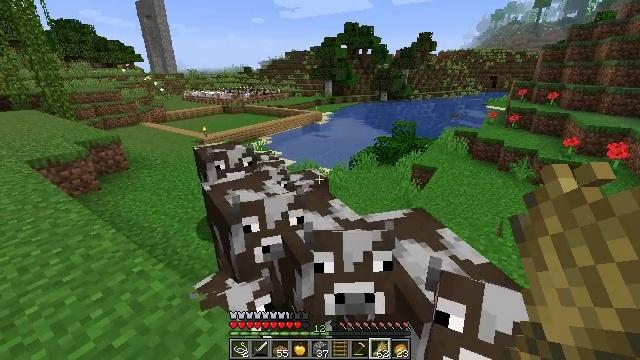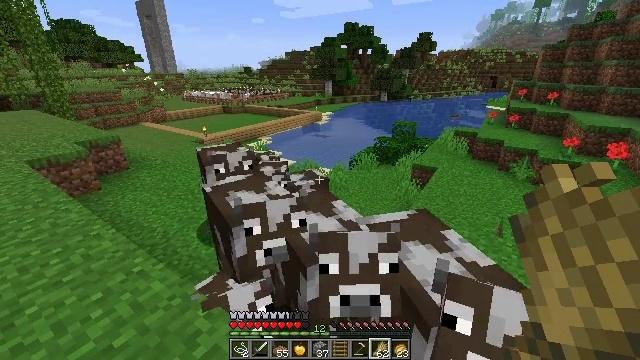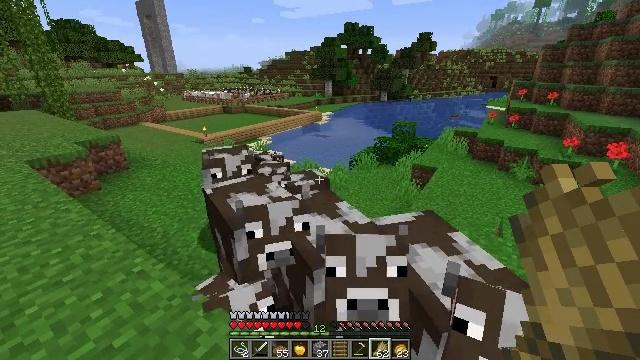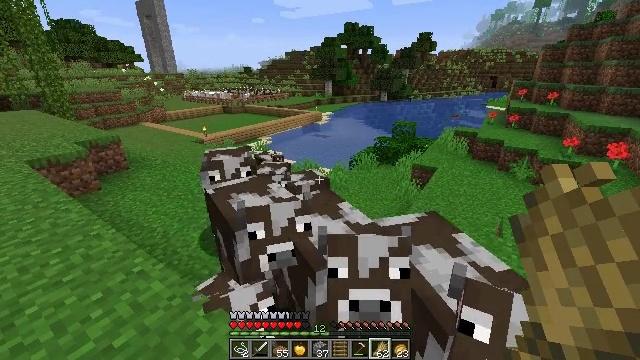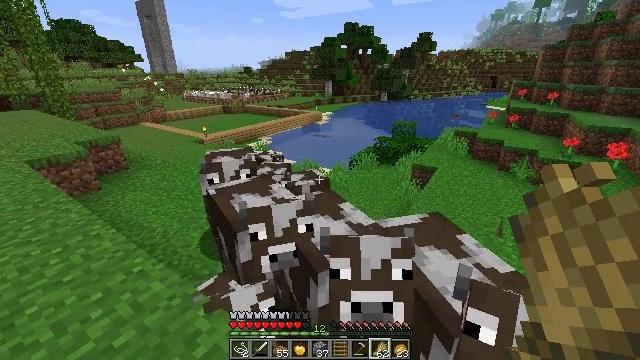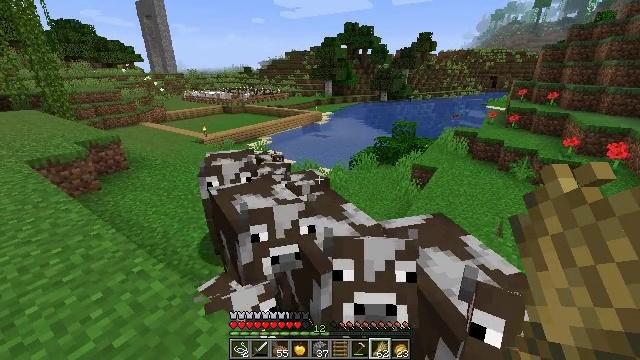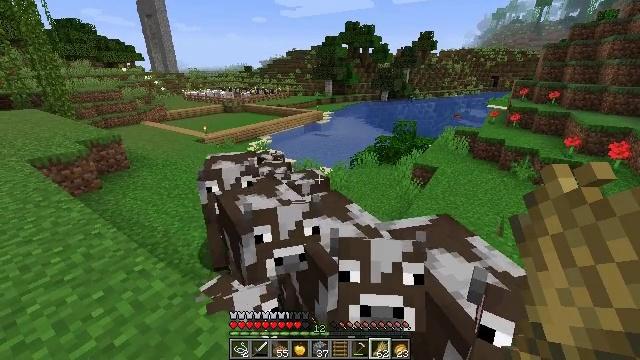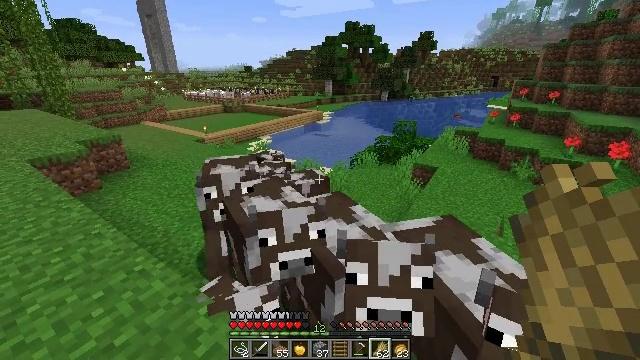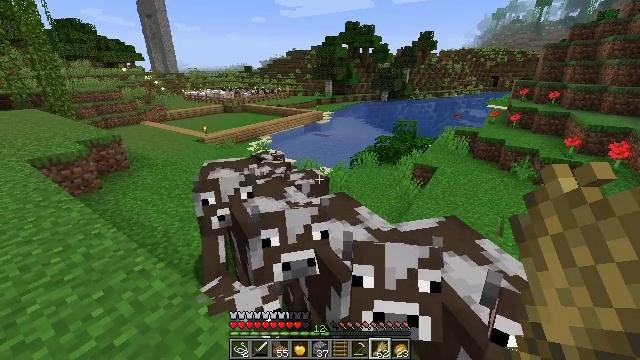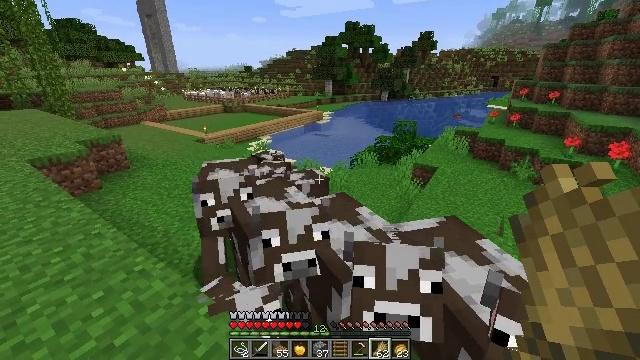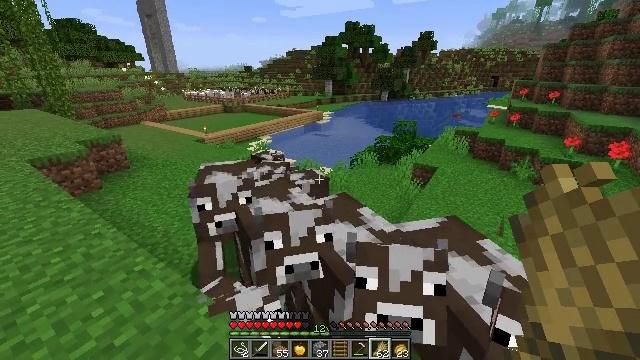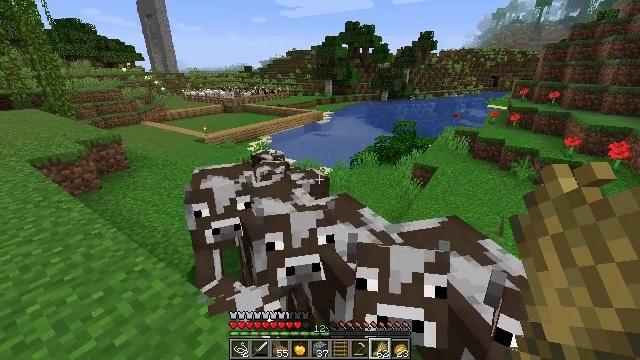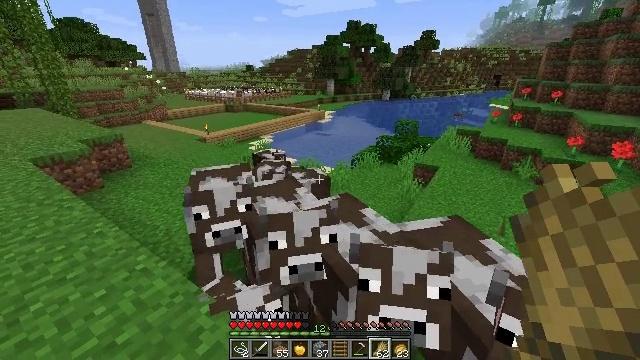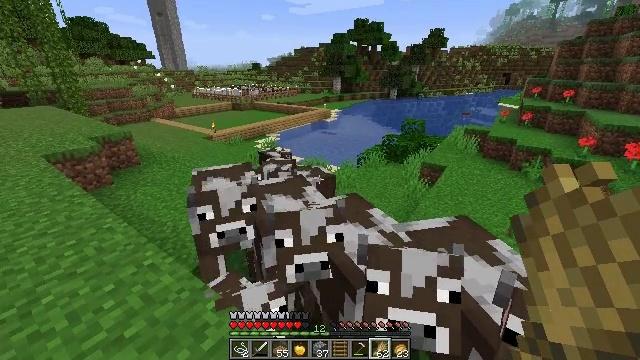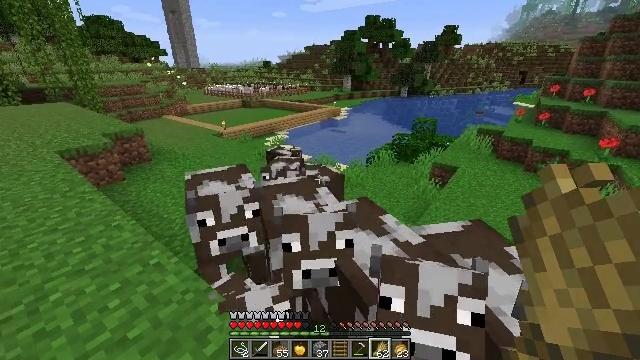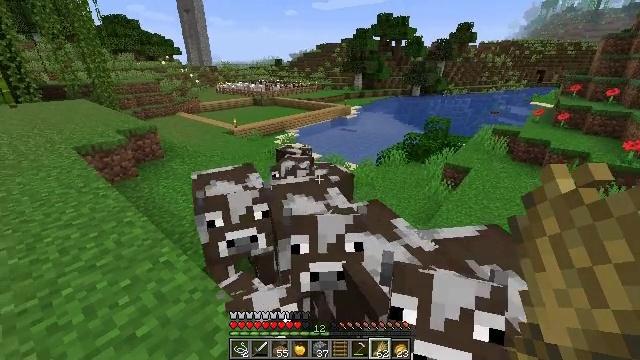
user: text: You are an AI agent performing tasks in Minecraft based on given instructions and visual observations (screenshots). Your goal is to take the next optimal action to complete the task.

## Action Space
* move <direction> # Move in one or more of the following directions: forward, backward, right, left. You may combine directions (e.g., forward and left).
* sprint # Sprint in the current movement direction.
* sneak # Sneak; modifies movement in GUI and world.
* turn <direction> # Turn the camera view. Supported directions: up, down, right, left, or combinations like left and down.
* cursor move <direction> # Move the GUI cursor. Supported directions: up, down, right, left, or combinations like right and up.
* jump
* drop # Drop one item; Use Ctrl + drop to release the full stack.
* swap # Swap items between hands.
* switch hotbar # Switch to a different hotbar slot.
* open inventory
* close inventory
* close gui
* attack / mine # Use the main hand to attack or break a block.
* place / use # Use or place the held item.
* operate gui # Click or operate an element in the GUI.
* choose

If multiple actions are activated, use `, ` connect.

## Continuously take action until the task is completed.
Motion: motion action
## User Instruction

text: Get the jungle trapdoor into your inventory.
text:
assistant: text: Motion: no_op
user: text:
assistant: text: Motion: no_op
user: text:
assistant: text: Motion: no_op
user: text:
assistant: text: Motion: no_op
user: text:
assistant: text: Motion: no_op
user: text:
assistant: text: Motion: no_op
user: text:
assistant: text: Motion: no_op
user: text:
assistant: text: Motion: no_op
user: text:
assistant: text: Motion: no_op
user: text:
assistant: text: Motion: no_op
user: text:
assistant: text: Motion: no_op
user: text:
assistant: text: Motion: no_op
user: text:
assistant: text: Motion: turn left
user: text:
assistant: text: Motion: move forward, turn left
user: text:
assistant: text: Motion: move forward and move left, turn left
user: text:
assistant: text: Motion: move forward and move left
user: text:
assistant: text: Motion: move forward and move left
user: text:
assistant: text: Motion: move forward and move left
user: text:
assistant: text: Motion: move forward and move left
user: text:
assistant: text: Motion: move forward and move left
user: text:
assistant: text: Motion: move forward and move left
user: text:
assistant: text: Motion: move forward and move left
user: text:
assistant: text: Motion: move forward and move left
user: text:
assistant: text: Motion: move forward and move left, turn right
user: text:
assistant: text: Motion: move forward and move left, turn right
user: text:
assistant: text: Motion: move forward and move left
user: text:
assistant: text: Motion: move forward and move left
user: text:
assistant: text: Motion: move forward and move left, turn right
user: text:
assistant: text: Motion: move forward and move left, turn right
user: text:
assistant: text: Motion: move forward and move left